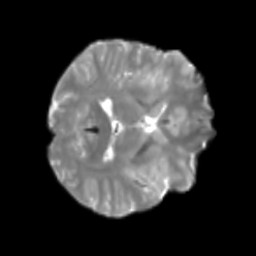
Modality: T2w
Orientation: axial
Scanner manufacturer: siemens
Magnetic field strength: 3 T
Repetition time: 4 s
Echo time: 0.0594 s